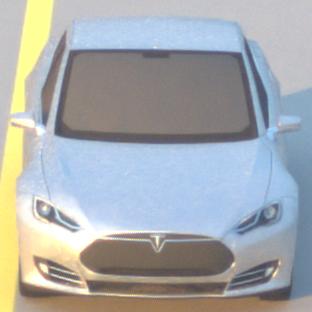
Make: Tesla
Model: Model S 60
Detailed model: Model S
Model produced from: 2013/10
Model produced until: 2014/10
Doors: 5
Color: white
Road condition: dry road
Daytime: sunrise or sunset
Contrast: medium contrast